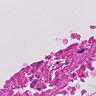
Metastatic tissue present: no